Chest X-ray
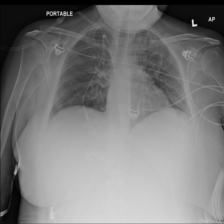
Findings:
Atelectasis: negative
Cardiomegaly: negative
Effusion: negative
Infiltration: negative
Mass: negative
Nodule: negative
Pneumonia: negative
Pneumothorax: negative
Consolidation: negative
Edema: negative
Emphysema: negative
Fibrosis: negative
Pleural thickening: negative
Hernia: negative